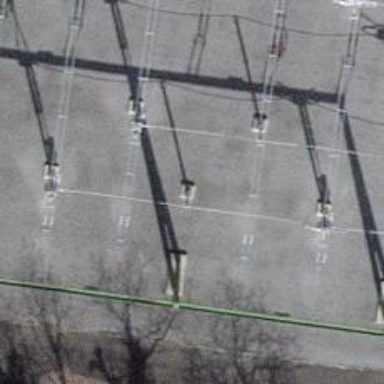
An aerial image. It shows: Insulator used in power equipment.